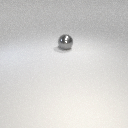
large gray metal sphere